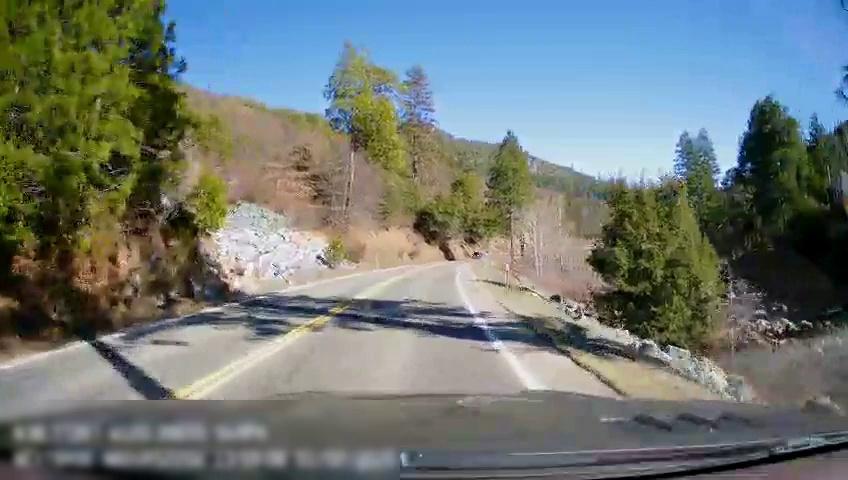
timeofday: Day
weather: Sunny
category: Drivable Space
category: Drivable Space
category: Lanes | Opposite Lane
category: Lanes | Current Lane
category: Lanes | Opposite Lane
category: Lanes | Current Lane